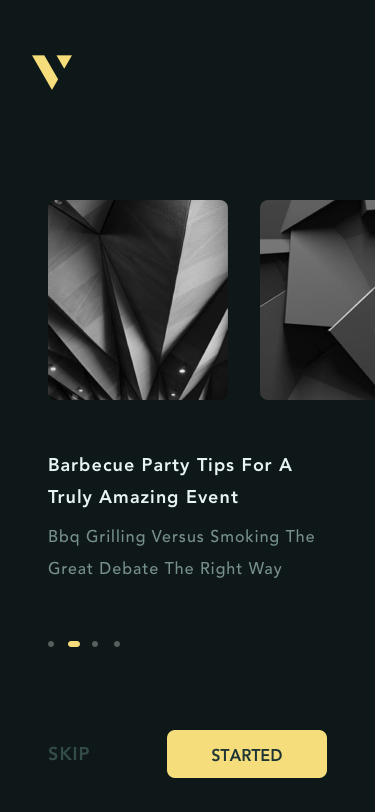
Text in this UI design:
skip
Barbecue Party Tips For A Truly Amazing Event
Bbq Grilling Versus Smoking The Great Debate The Right Way